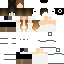
A female human skin with medium skin, wearing brown long hair dressed in a blue tshirt and brown pants, featuring a closed mouth.